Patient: sex M, age 24
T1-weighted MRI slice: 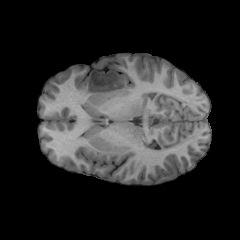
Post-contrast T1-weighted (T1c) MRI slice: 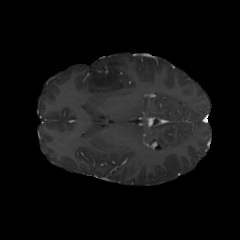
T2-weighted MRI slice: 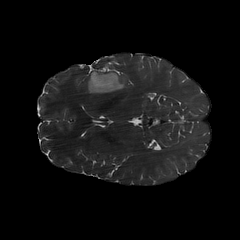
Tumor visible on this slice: yes
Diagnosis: Astrocytoma, IDH-mutant
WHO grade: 2